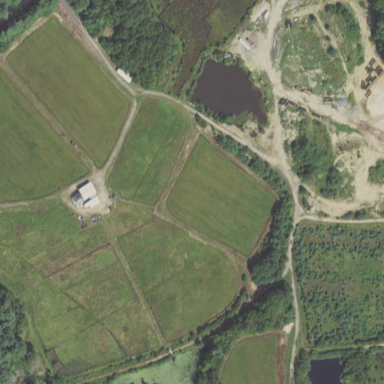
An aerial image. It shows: Farmland with cranberry crop.